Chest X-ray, AP view. Patient: 61 years old, sex M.
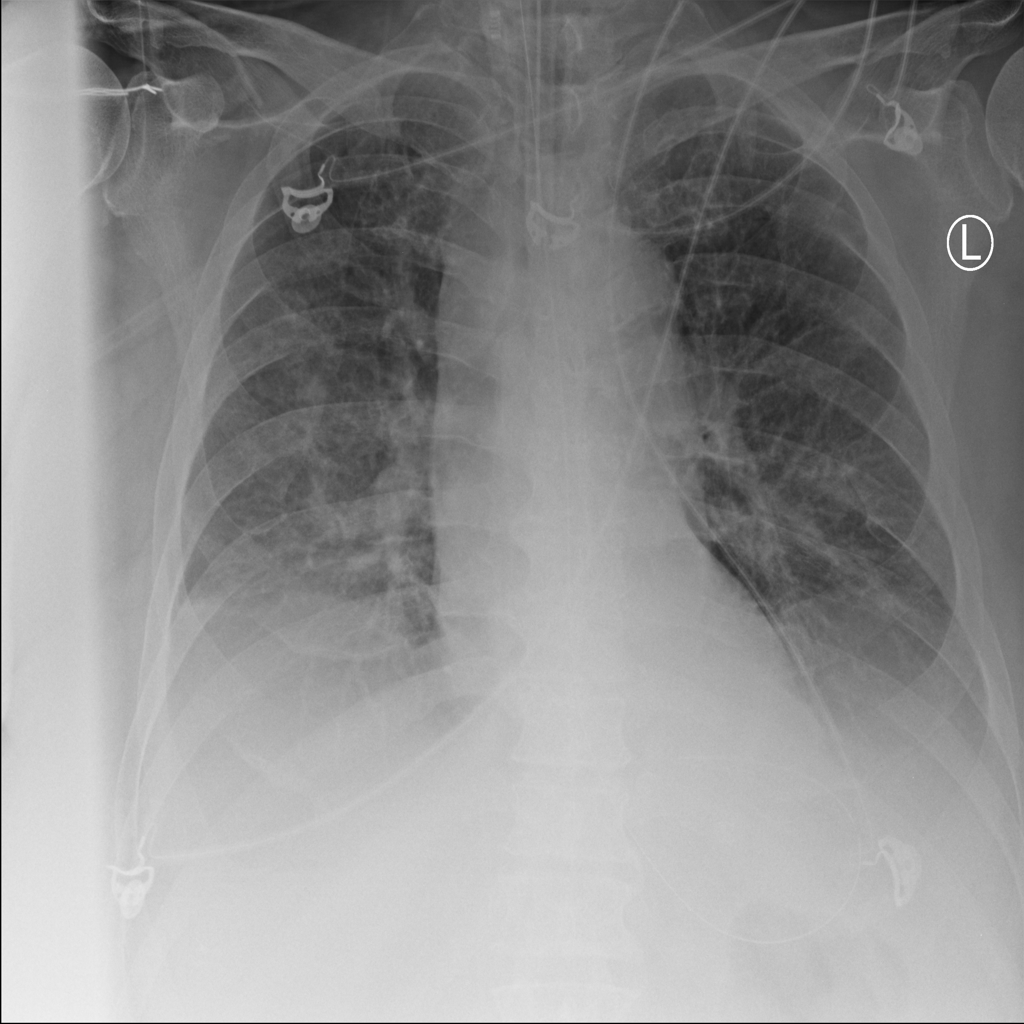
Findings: Effusion